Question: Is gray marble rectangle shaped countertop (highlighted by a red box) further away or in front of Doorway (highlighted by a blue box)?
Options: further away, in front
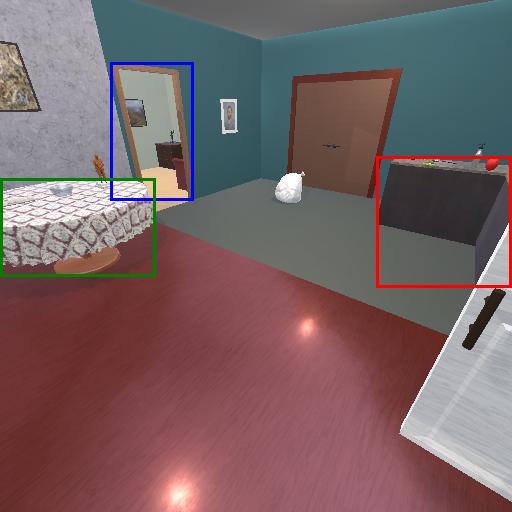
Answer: further away